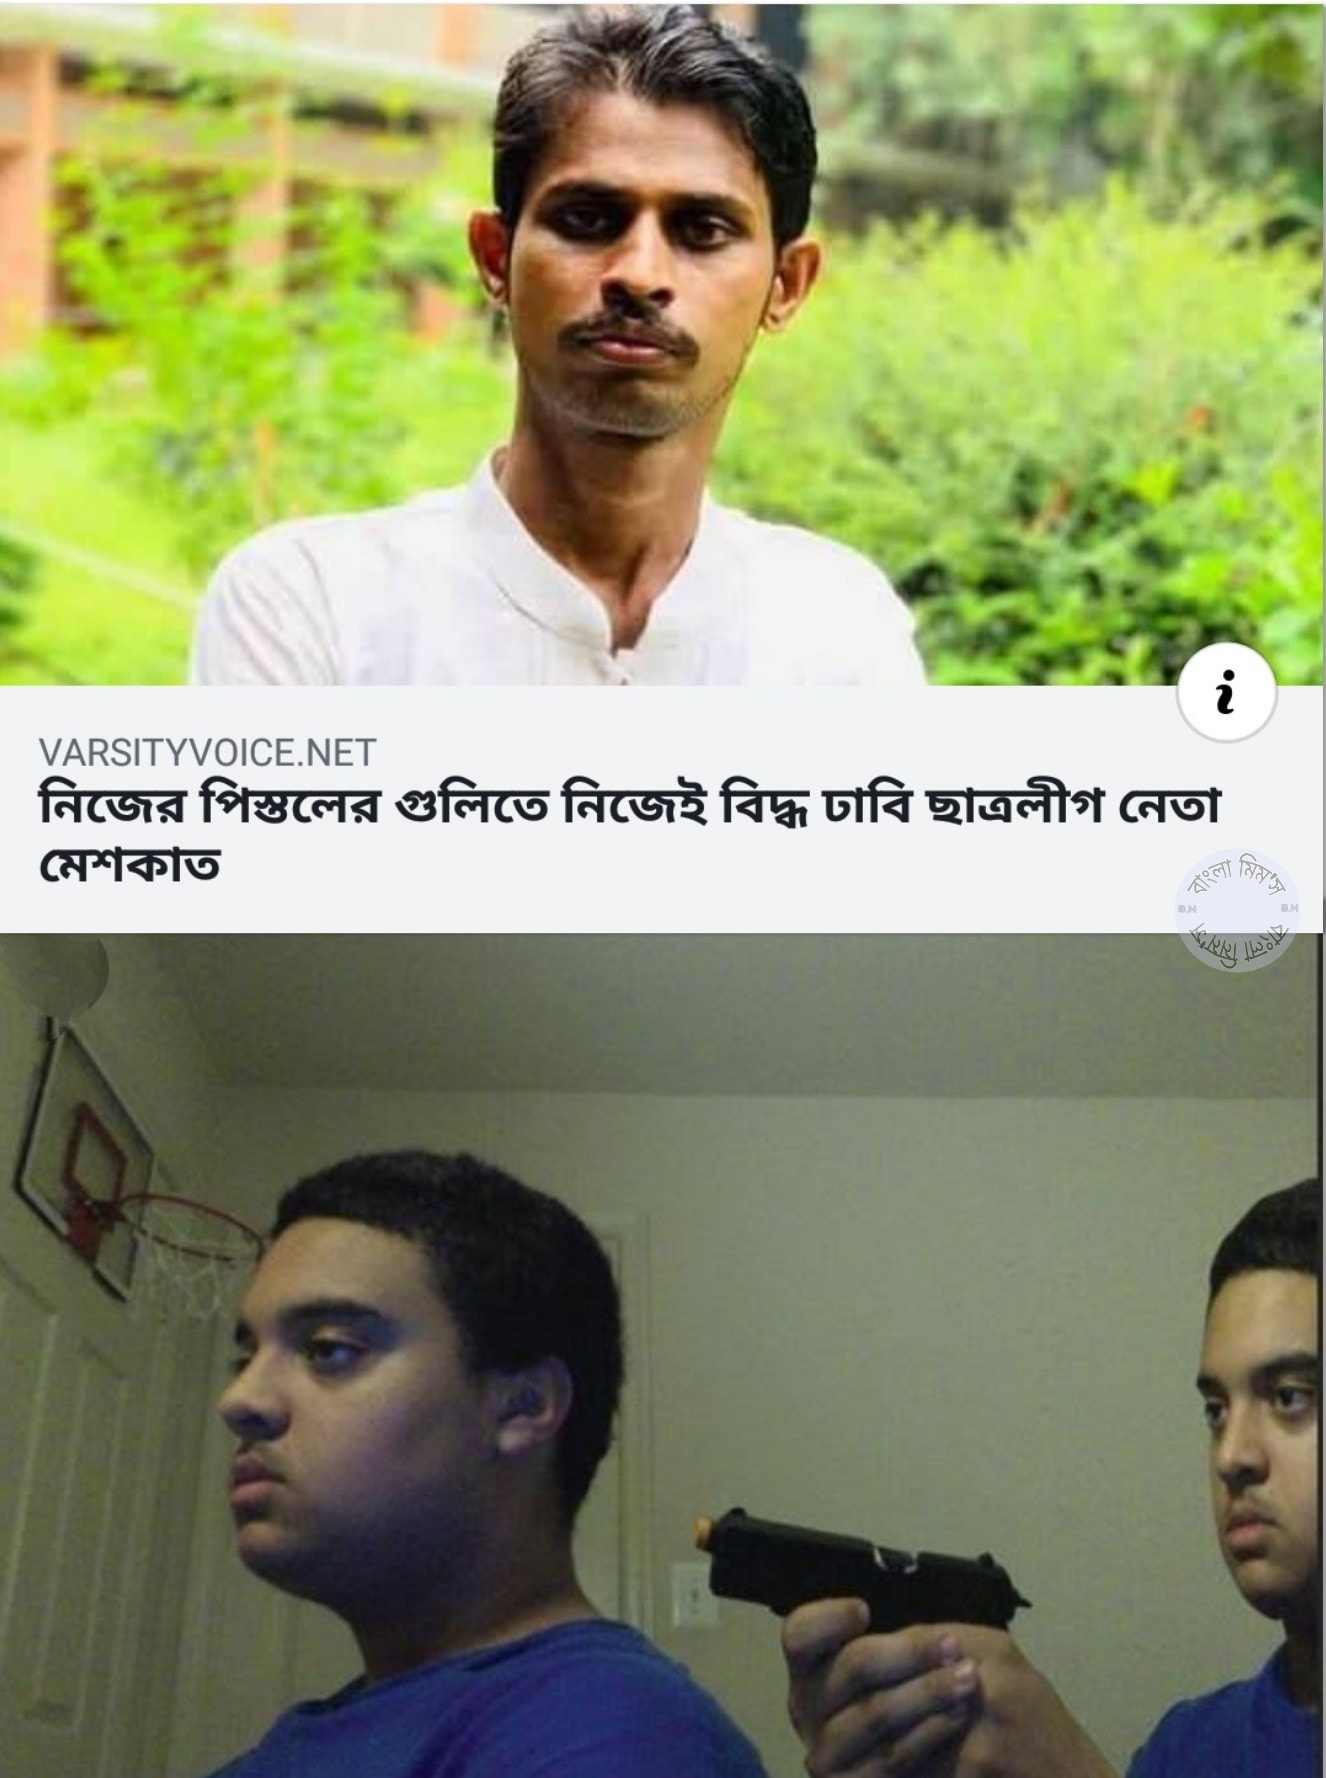
Caption: VARSITYVOICE.NET    নিজের পিস্তলের গুলিতে নিজেই বিদ্ধ ঢাবি ছাত্রলীগ নেতা মেশকাত
Label: non-hate